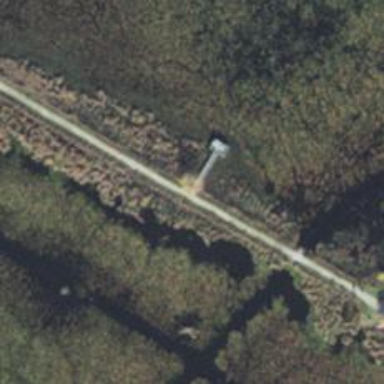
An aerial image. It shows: Path on bridge.